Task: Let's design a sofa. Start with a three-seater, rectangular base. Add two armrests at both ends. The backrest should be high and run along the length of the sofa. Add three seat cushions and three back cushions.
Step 67:
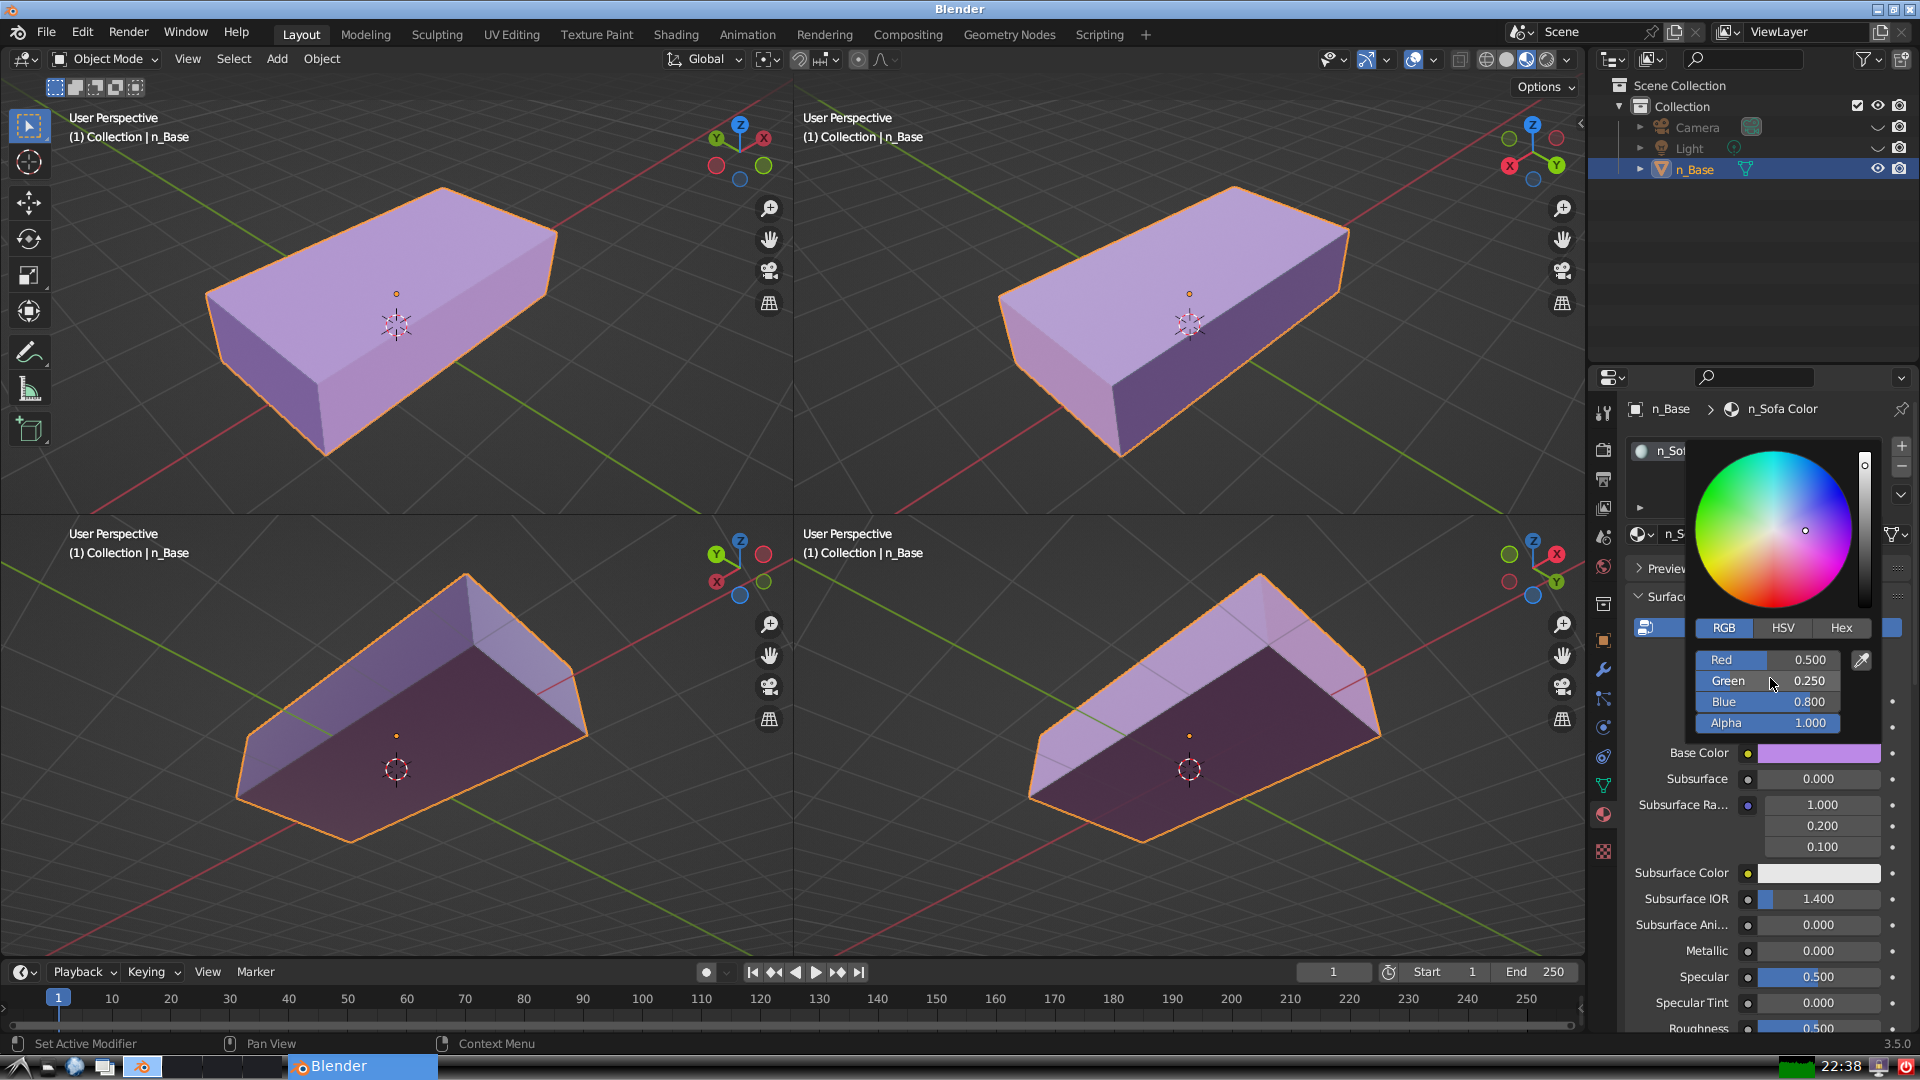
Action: {"mouse_move": [1770, 699]}